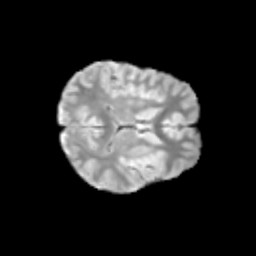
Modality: T2w
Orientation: axial
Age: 11
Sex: male
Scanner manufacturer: siemens
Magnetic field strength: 3 T
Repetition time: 3.8 s
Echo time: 0.07 s